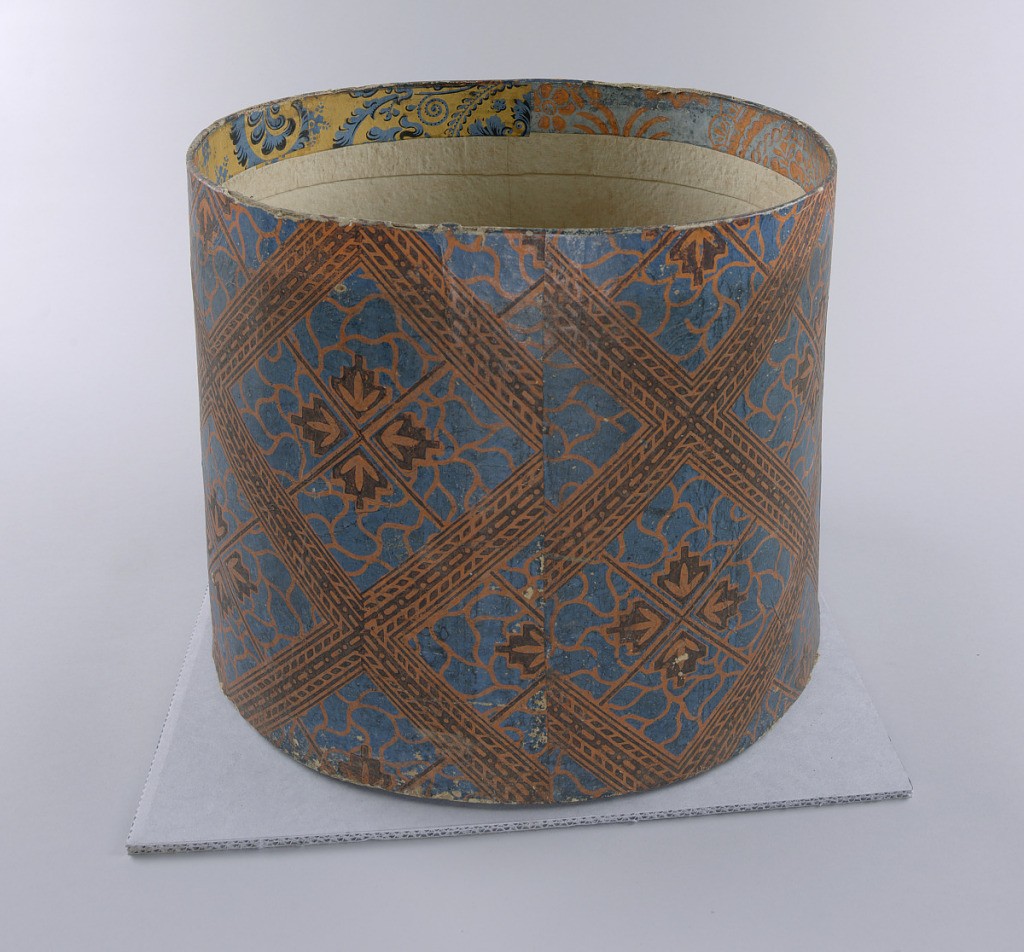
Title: Bandbox
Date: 1835–38
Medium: Block-printed paper, pasteboard support
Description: Tall cardboard bandbox covered in wallpaper of geometrical salmon and blue pattern, with brown. Squared, large diamond shapes with seaweed-like fill and symmetrical flower or leaf forms. Inside rim, fragments of two different wallpaper patterns, one salmon on light blue, one blue on yellow. Two wooden bracing strips across bottom.